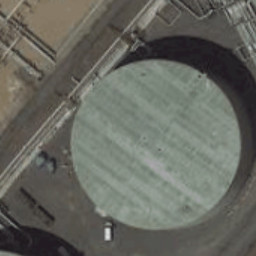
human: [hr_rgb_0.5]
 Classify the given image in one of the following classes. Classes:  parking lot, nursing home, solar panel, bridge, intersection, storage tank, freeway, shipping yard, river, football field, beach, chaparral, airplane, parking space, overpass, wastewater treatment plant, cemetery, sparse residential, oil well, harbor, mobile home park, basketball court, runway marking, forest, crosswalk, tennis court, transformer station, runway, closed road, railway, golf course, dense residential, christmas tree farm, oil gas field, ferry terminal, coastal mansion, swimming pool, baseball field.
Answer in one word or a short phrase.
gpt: storage tank